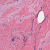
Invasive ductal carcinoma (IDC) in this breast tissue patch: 1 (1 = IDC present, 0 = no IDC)